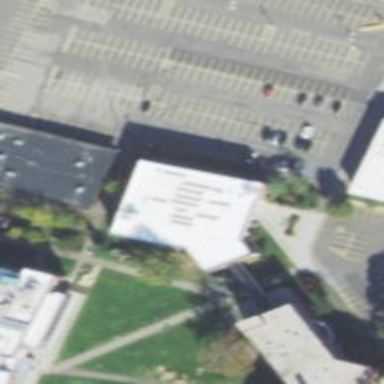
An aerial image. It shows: University building.